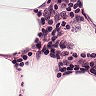
Metastatic tissue present: no